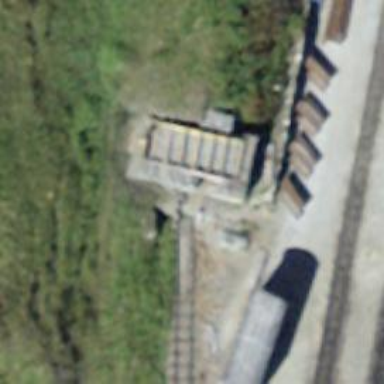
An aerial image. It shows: Preserved narrow-gauge railway in yard.